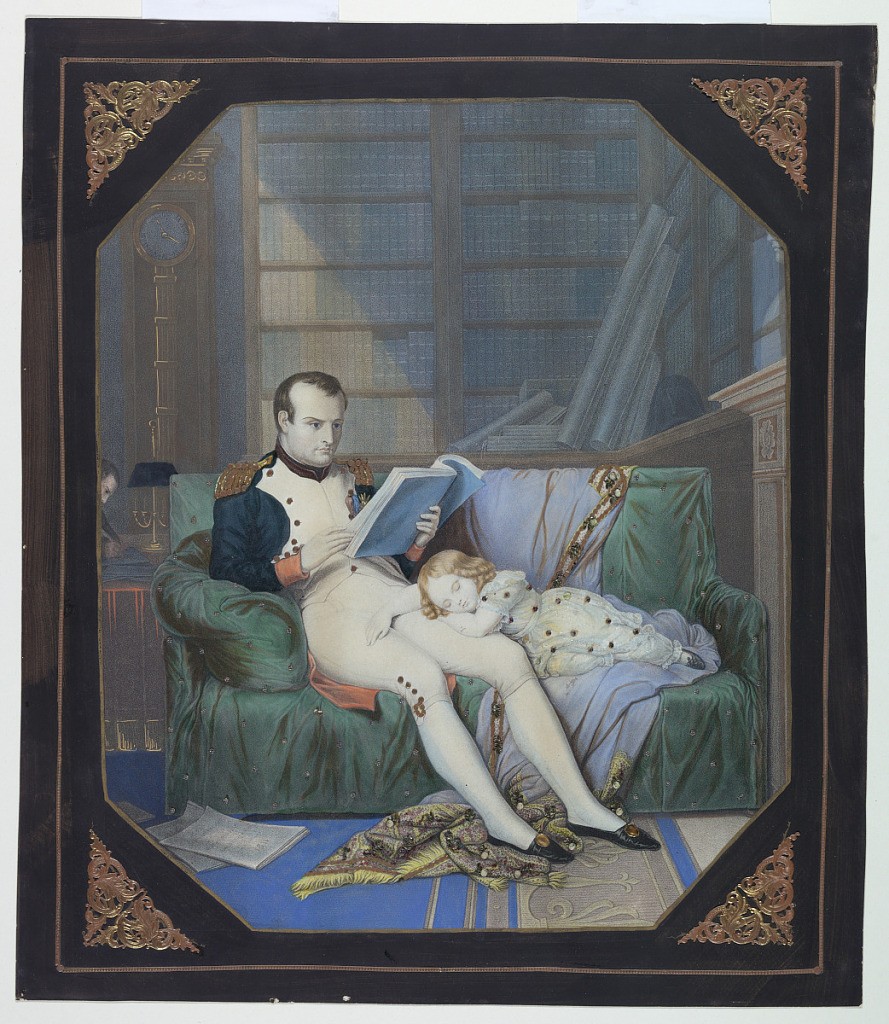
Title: "Tinsel Picture": Napoleon in His Study
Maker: Napoleon Bonaparte, French, 1769 – 1821
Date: ca. 1860
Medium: Hand-colored lithograph on paper, with applied, machine-cut, embossed gold paper, shredded mica and pailettes, brush and gouache on thick white wove paper
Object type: Print
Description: Napoleon sitting on a green couch, reading; the young King of Rome asleep on his knee; book shelves, maps and a man writing behind him; the picture surrounded by dark brown margins with gold foil in the corners.